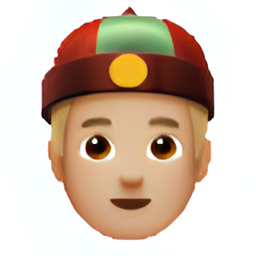
Name: man with gua pi mao
Emoji: 👲🏼
Group: People & Body
Sub-group: person-role